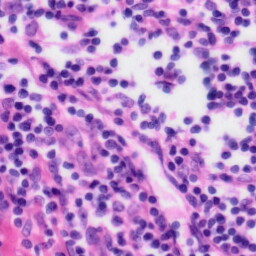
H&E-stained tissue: Tonsil